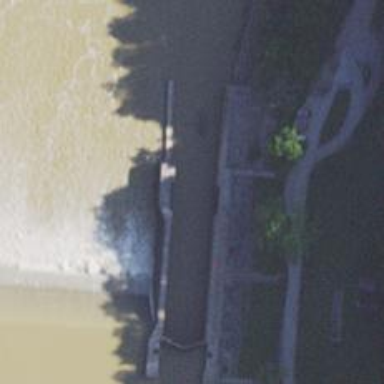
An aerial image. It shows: Lock gate along waterway.